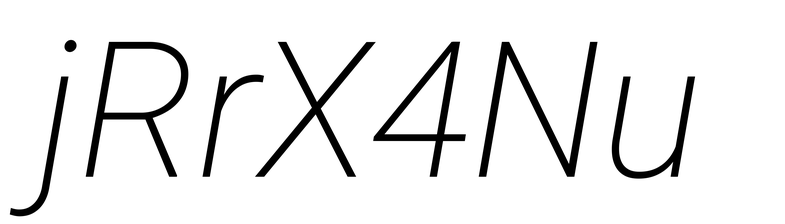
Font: Roboto-Italic_ExtraLight_Italic